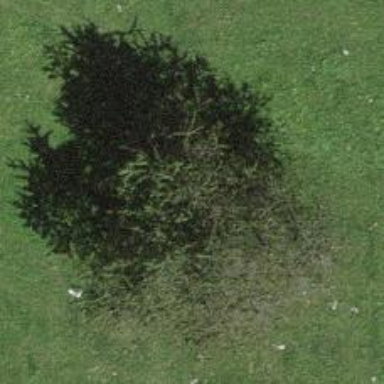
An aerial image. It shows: Beautiful tree in nature.